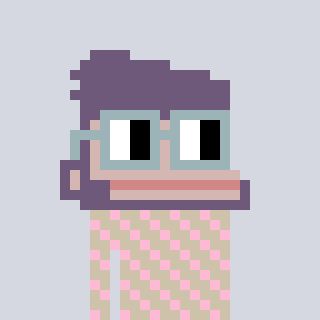
a pixel art character with square dark gray glasses, a ape-shaped head and a bege-colored body on a cool background